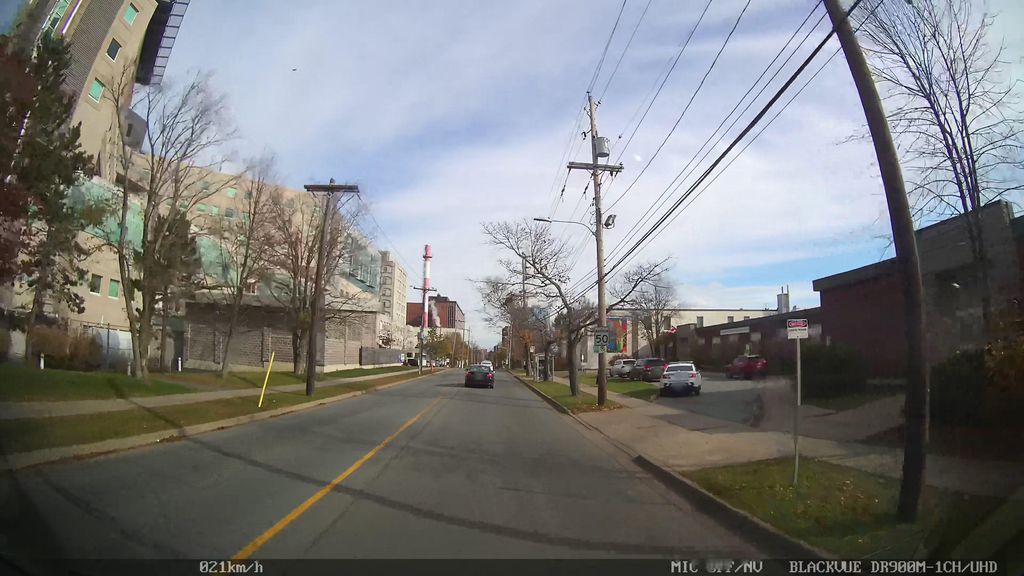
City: halifax